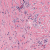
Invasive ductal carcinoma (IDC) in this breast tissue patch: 0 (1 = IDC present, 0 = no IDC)